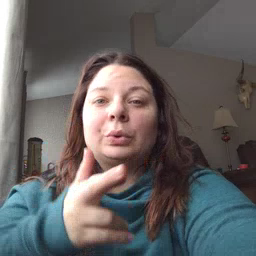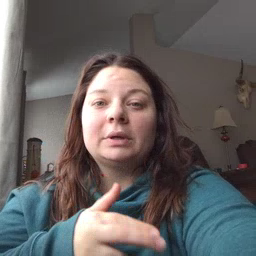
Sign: room